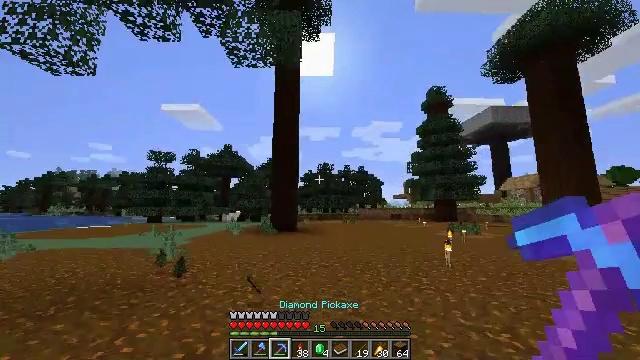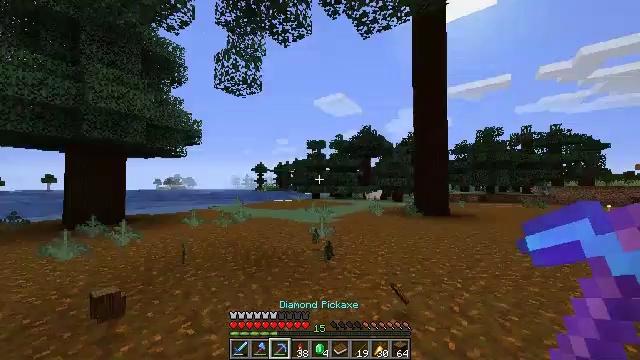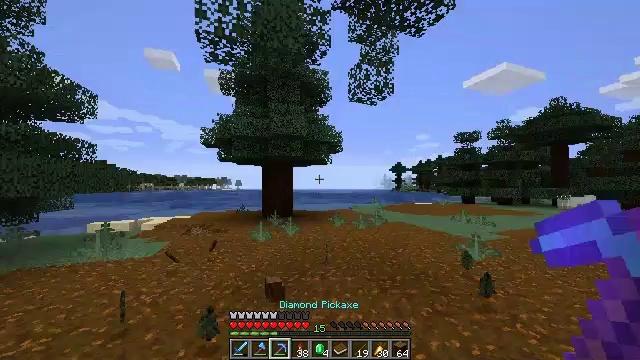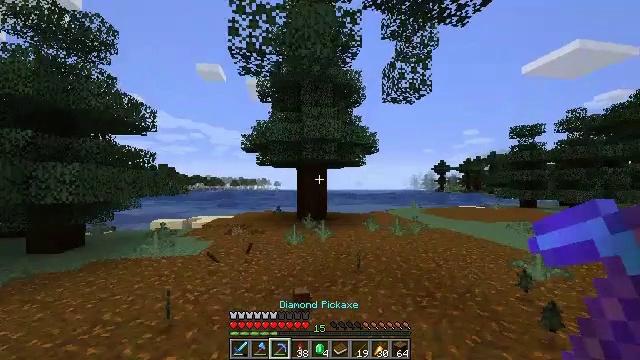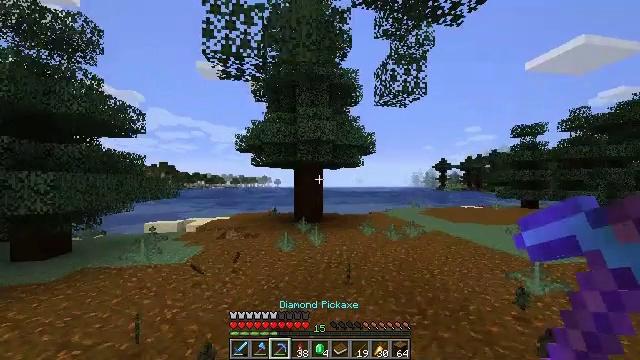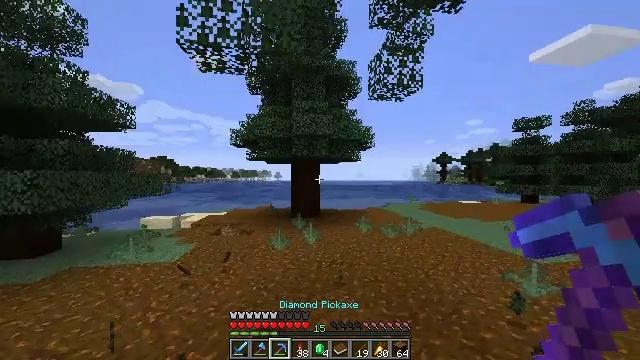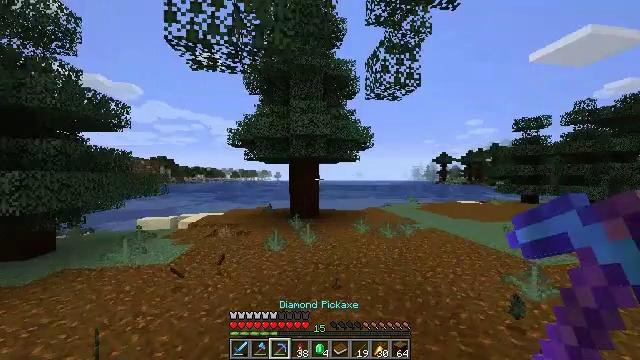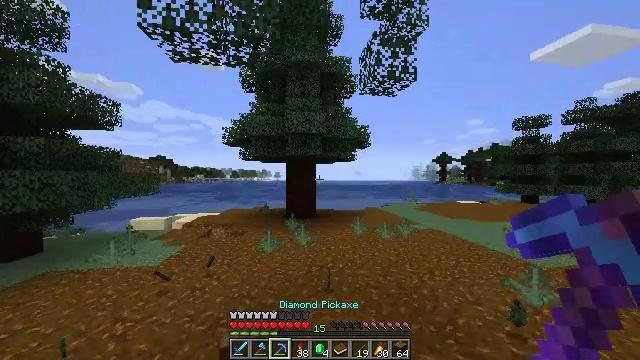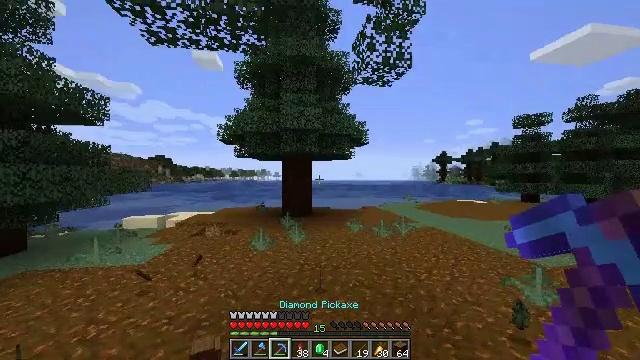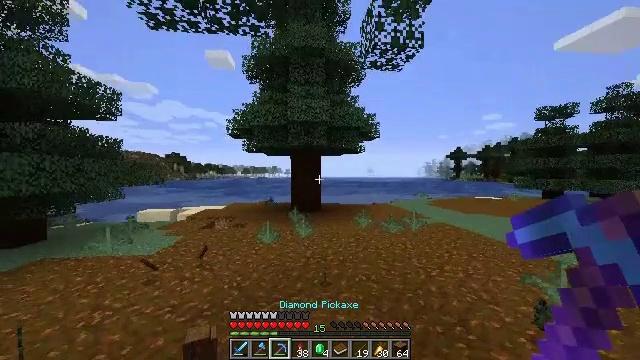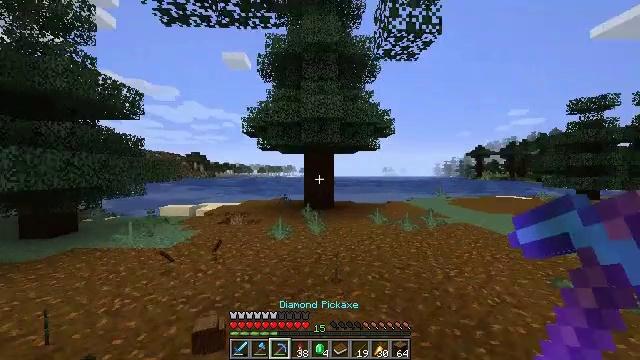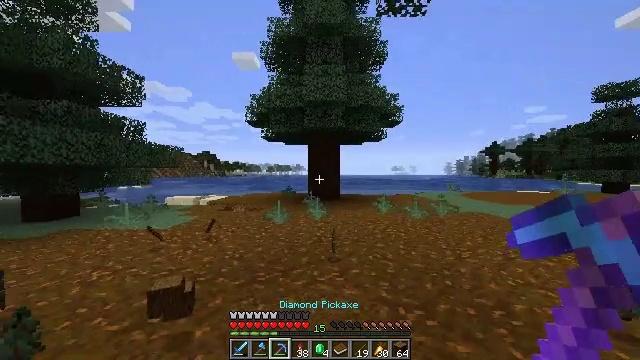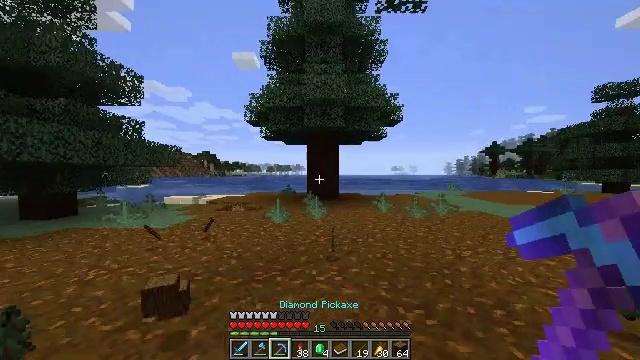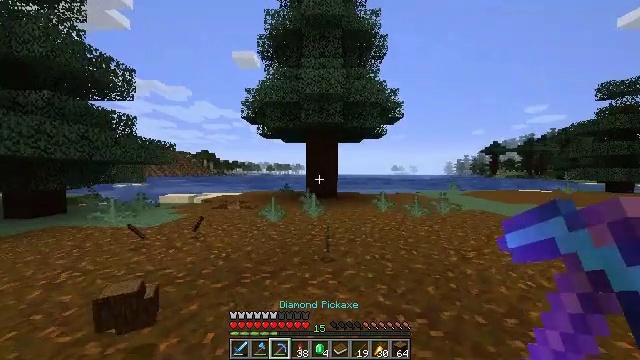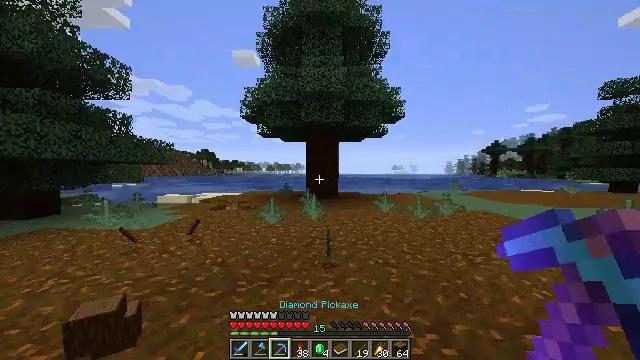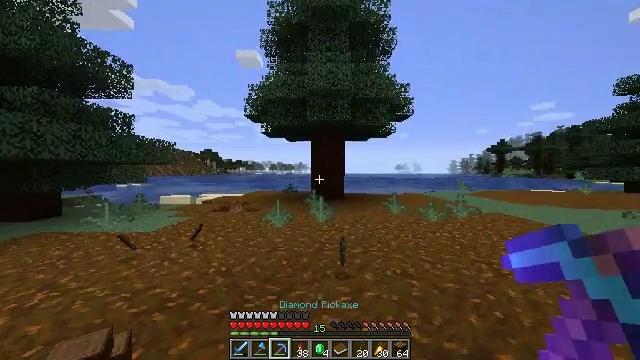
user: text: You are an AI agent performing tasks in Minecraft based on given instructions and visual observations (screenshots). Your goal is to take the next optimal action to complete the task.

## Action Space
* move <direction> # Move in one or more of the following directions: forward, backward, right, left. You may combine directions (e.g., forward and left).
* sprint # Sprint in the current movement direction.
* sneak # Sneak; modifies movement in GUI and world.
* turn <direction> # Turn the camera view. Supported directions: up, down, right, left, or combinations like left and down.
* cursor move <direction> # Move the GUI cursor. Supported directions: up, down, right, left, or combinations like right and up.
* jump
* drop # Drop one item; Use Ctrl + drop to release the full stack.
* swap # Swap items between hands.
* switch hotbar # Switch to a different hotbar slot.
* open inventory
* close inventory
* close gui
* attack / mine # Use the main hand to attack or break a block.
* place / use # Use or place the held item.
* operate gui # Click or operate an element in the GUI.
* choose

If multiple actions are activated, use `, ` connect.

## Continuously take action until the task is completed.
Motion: motion action
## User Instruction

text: Destroy the spruce leaves to get sticks and saplings.
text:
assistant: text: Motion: move forward, sprint, turn left and down, jump
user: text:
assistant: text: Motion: move forward, sprint, turn left, jump
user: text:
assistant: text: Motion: move forward, sprint, turn left, jump
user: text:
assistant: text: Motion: move forward, sprint, jump
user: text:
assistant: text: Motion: move forward, sprint, turn down, jump
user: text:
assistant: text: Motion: move forward, sprint, jump
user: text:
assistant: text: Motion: move forward, sprint, jump
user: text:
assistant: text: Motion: move forward, sprint, jump
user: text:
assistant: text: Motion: move forward, sprint, turn left, jump
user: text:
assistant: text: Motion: move forward, sprint, turn left
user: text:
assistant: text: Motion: move forward and move left, sprint, turn left
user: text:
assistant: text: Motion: move forward and move left, sprint
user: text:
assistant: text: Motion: move forward and move left, sprint
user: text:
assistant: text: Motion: move forward and move left, sprint
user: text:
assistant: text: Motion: move forward and move left, sprint
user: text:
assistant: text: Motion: move forward and move left, sprint, turn left
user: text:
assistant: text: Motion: move forward and move left, sprint, turn left
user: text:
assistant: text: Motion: move forward, sprint, turn left
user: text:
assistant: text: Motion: move forward
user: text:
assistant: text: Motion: move forward
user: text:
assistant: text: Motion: move forward
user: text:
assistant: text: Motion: move forward, sprint
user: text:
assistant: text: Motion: move forward, sprint
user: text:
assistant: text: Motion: move forward, sprint
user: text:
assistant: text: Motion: move forward, sprint
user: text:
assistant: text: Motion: move forward, sprint
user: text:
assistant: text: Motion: move forward, sprint
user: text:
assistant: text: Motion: move forward, sprint
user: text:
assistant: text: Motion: move forward, sprint
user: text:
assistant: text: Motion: move forward and move left, sprint